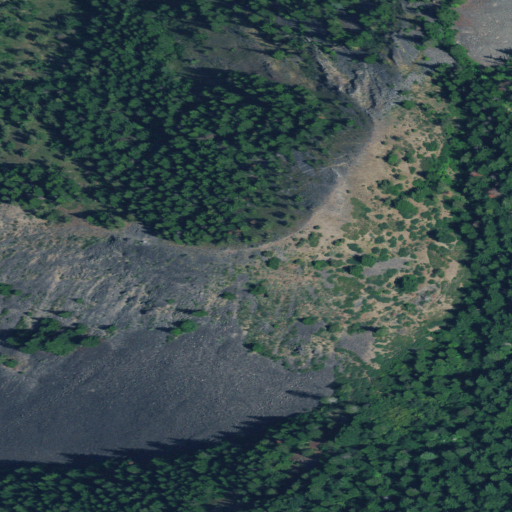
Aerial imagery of mountain in Oregon named Shellrock Mountain containing evergreen forest, shrub, and grassland